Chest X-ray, PA view. Patient: 42 years old, sex F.
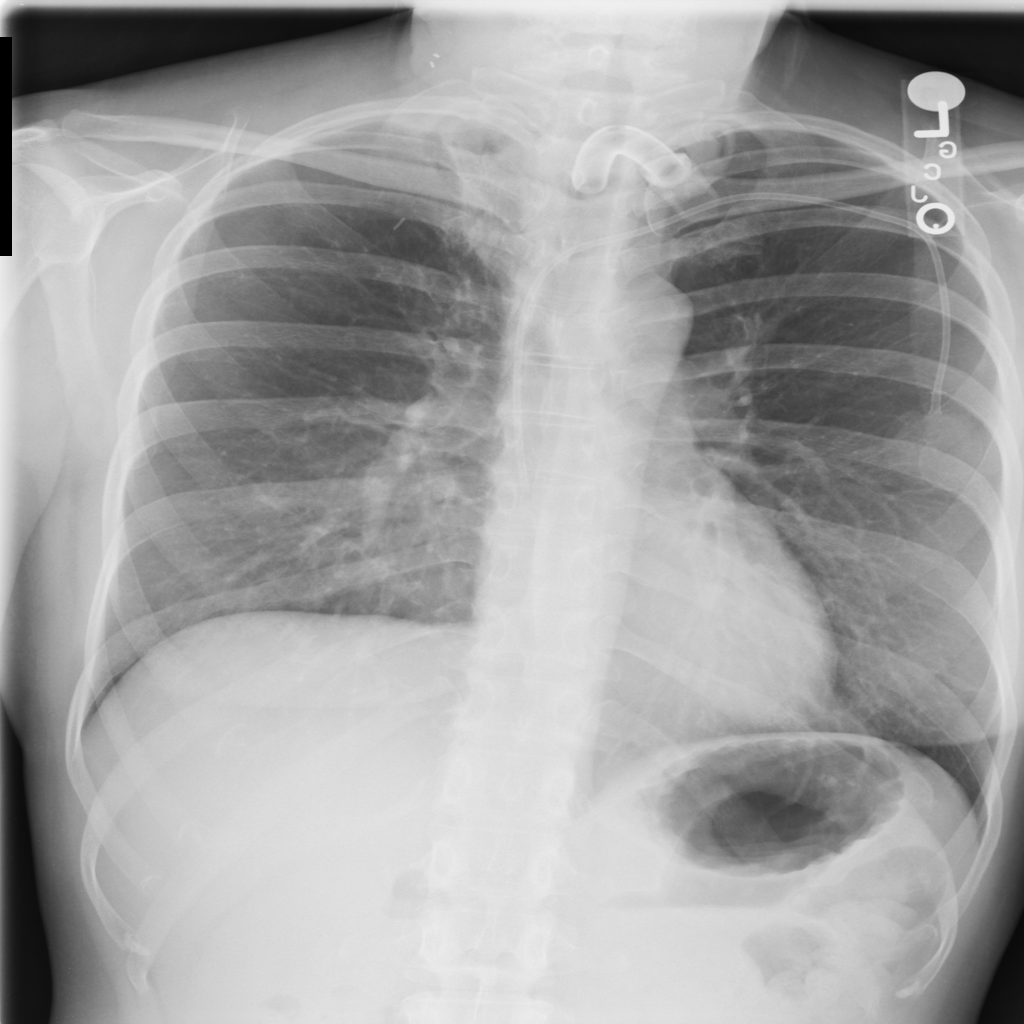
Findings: No Finding